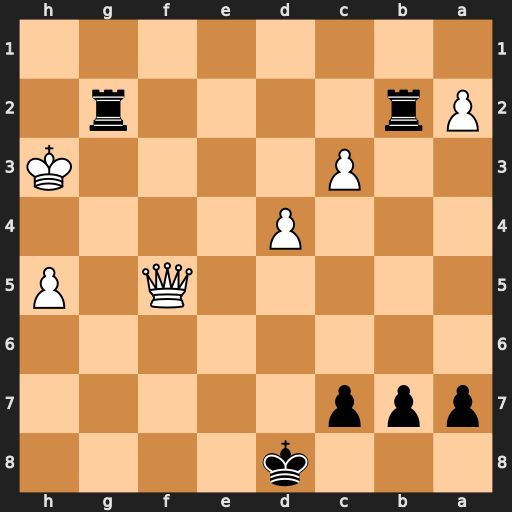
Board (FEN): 3k4/ppp5/8/5Q1P/3P4/2P4K/Pr4r1/8
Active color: b
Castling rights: -
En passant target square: -
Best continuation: Rh2+ Kg4 Rbg2+ Kf3 Rf2+